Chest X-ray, PA view. Patient: 43 years old, sex F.
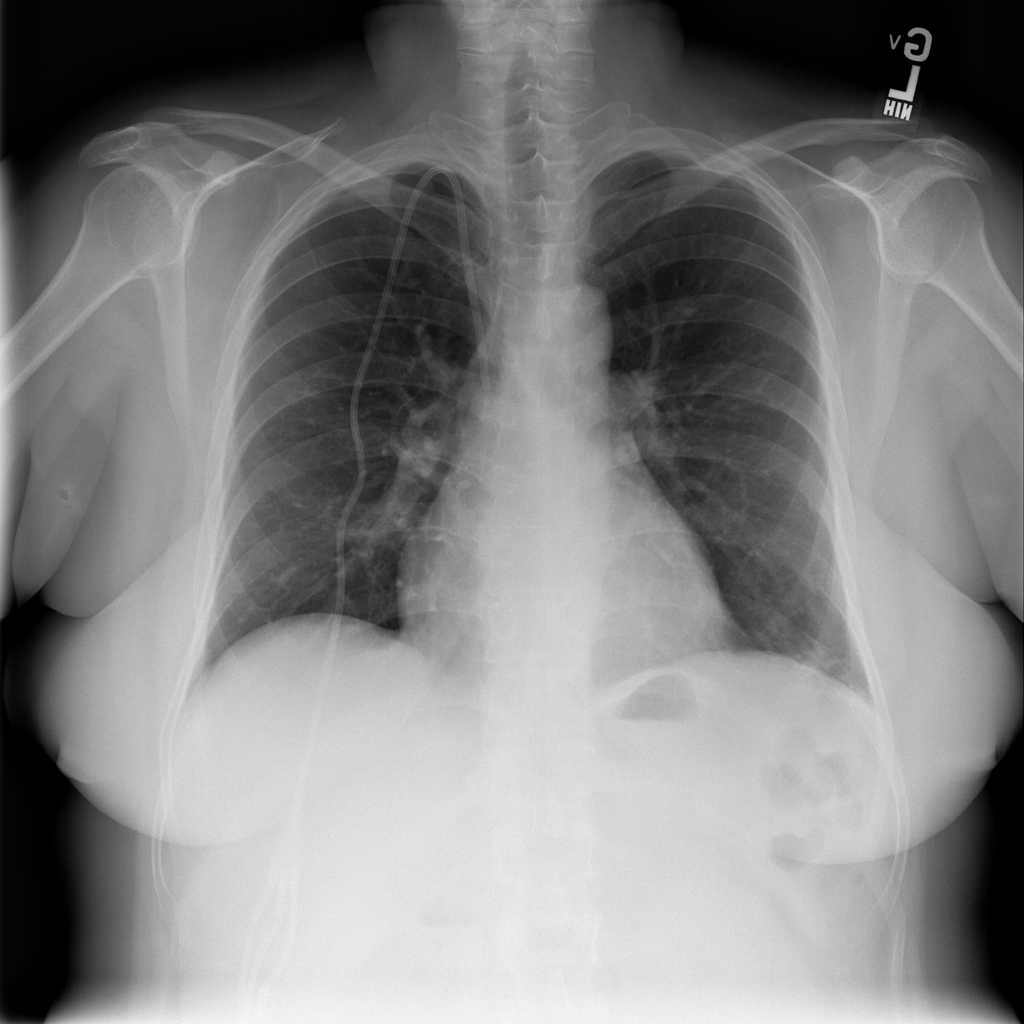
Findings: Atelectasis